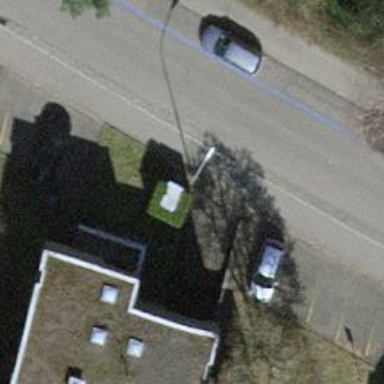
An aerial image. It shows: Recycling container in the area designated for recycling.